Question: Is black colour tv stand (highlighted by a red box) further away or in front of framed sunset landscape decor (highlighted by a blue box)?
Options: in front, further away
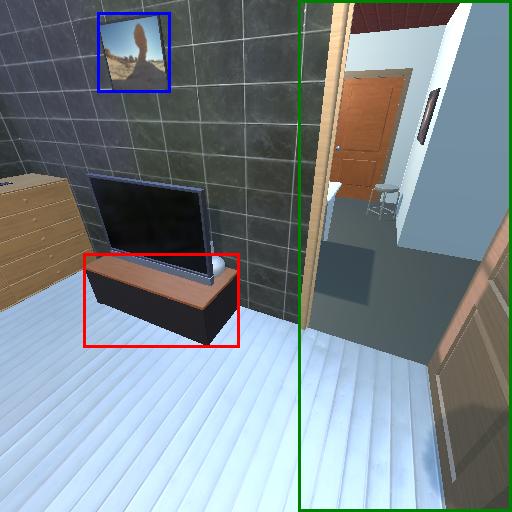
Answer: in front